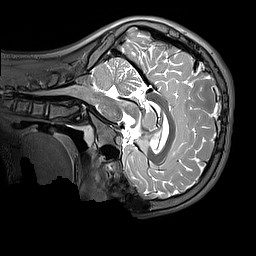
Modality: T2w
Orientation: sagittal
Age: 13
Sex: male
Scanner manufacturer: siemens
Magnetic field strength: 3 T
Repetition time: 3.2 s
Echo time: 0.408 s